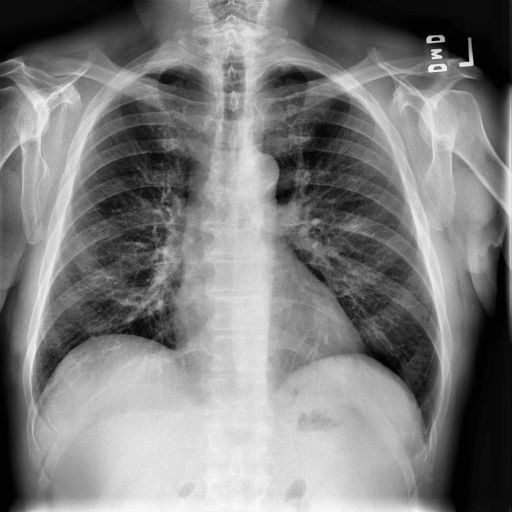
Finding: NORMAL